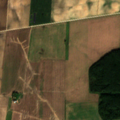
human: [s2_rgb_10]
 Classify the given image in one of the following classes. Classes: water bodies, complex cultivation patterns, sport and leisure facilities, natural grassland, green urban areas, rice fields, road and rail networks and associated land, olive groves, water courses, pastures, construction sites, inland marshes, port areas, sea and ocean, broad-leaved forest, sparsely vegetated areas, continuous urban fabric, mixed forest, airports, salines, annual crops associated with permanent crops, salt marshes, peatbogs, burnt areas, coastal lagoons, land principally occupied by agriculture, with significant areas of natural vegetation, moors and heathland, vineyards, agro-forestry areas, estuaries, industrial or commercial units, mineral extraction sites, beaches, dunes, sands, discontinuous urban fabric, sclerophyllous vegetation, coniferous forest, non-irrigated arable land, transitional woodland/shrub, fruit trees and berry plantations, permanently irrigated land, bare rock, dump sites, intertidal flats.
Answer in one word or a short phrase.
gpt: non-irrigated arable land, broad-leaved forest